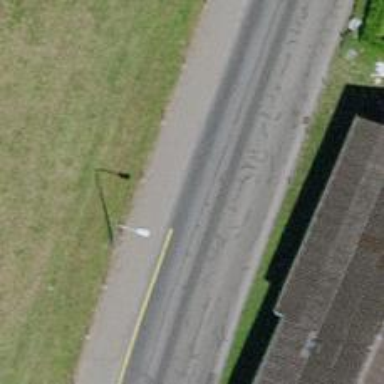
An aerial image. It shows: Bus stop with platform for public transport.